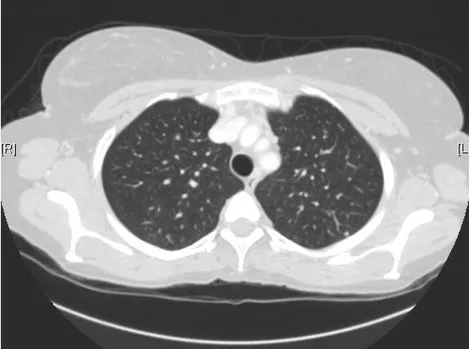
Chest scanner of November 2007 showing micronodular pulmonary lesions.
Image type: radiology (ct)